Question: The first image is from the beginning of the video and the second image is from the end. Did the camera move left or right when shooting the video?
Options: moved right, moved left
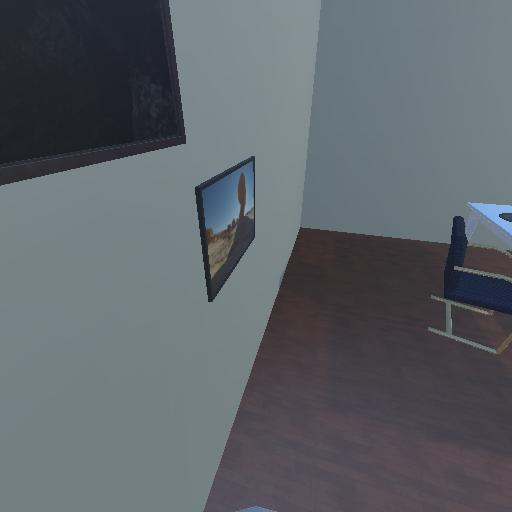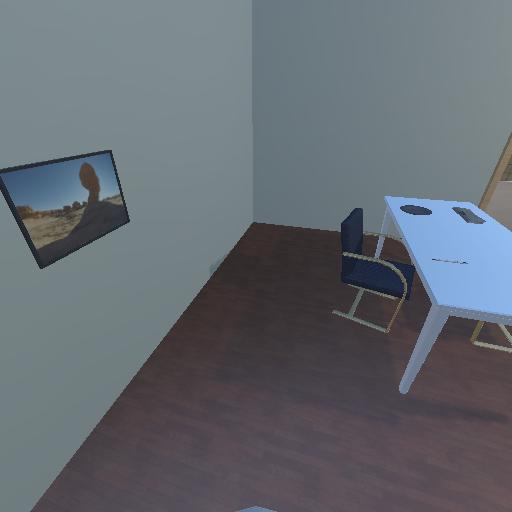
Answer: moved right